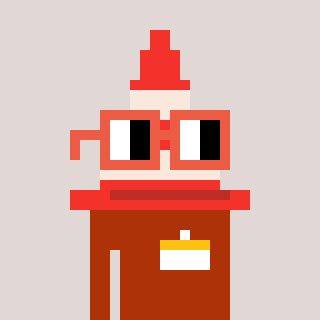
a pixel art character with square orange glasses, a cone-shaped head and a hotbrown-colored body on a warm background